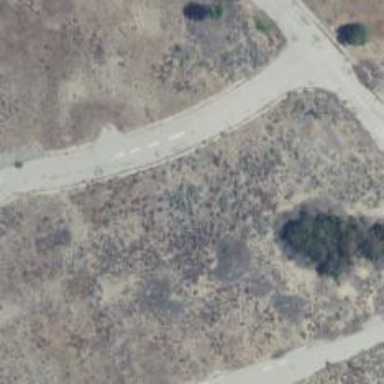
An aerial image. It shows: Track road.